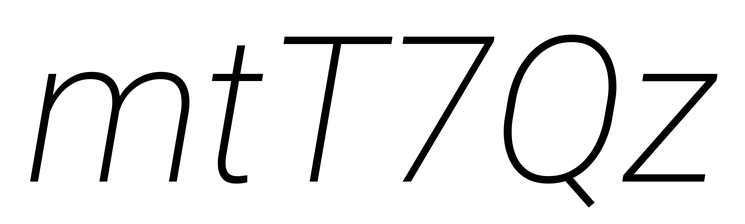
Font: Roboto-Italic_ExtraLight_Italic